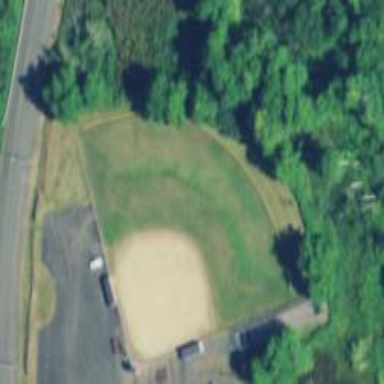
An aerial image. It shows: Baseball pitch for leisure land activities.